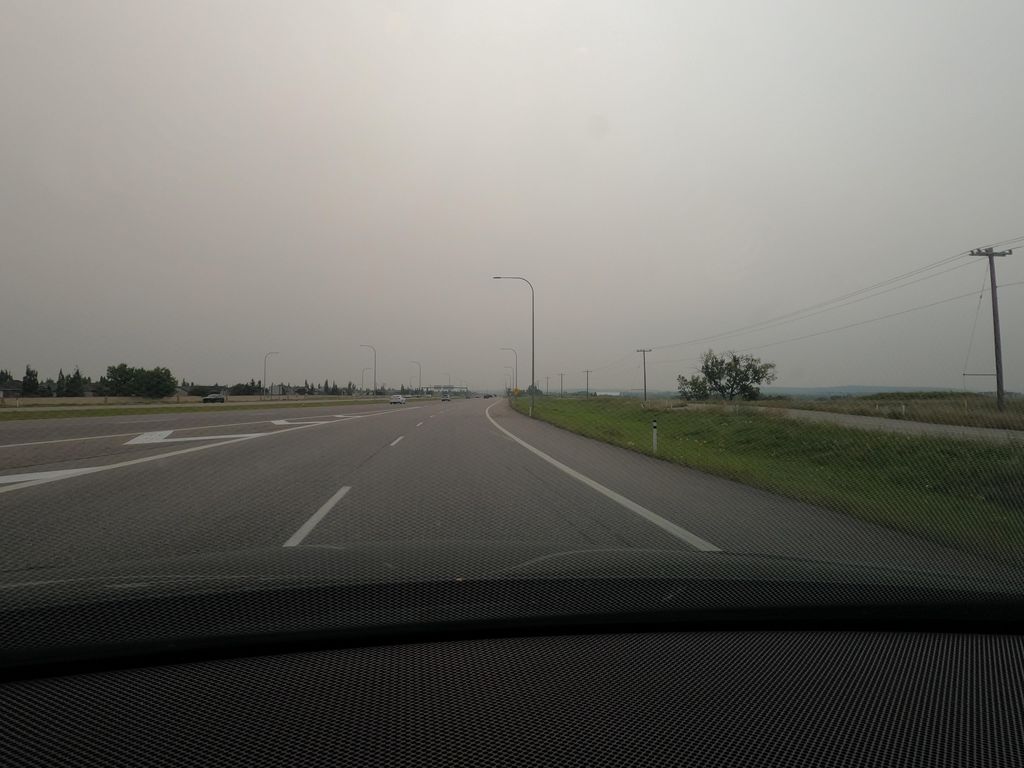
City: calgary